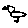
Label: bird